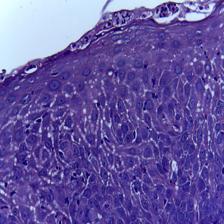
Diagnosis: OSCC